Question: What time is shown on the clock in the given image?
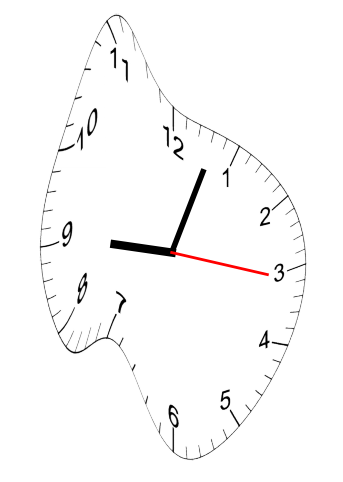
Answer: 09:03:16